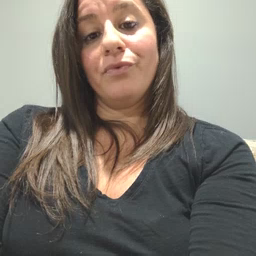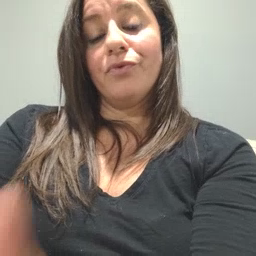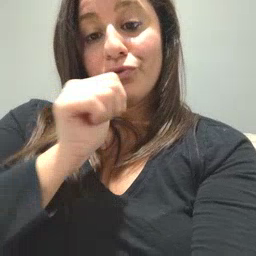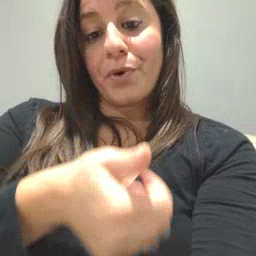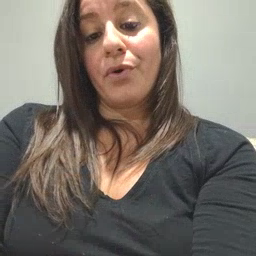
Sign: tomorrow